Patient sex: F
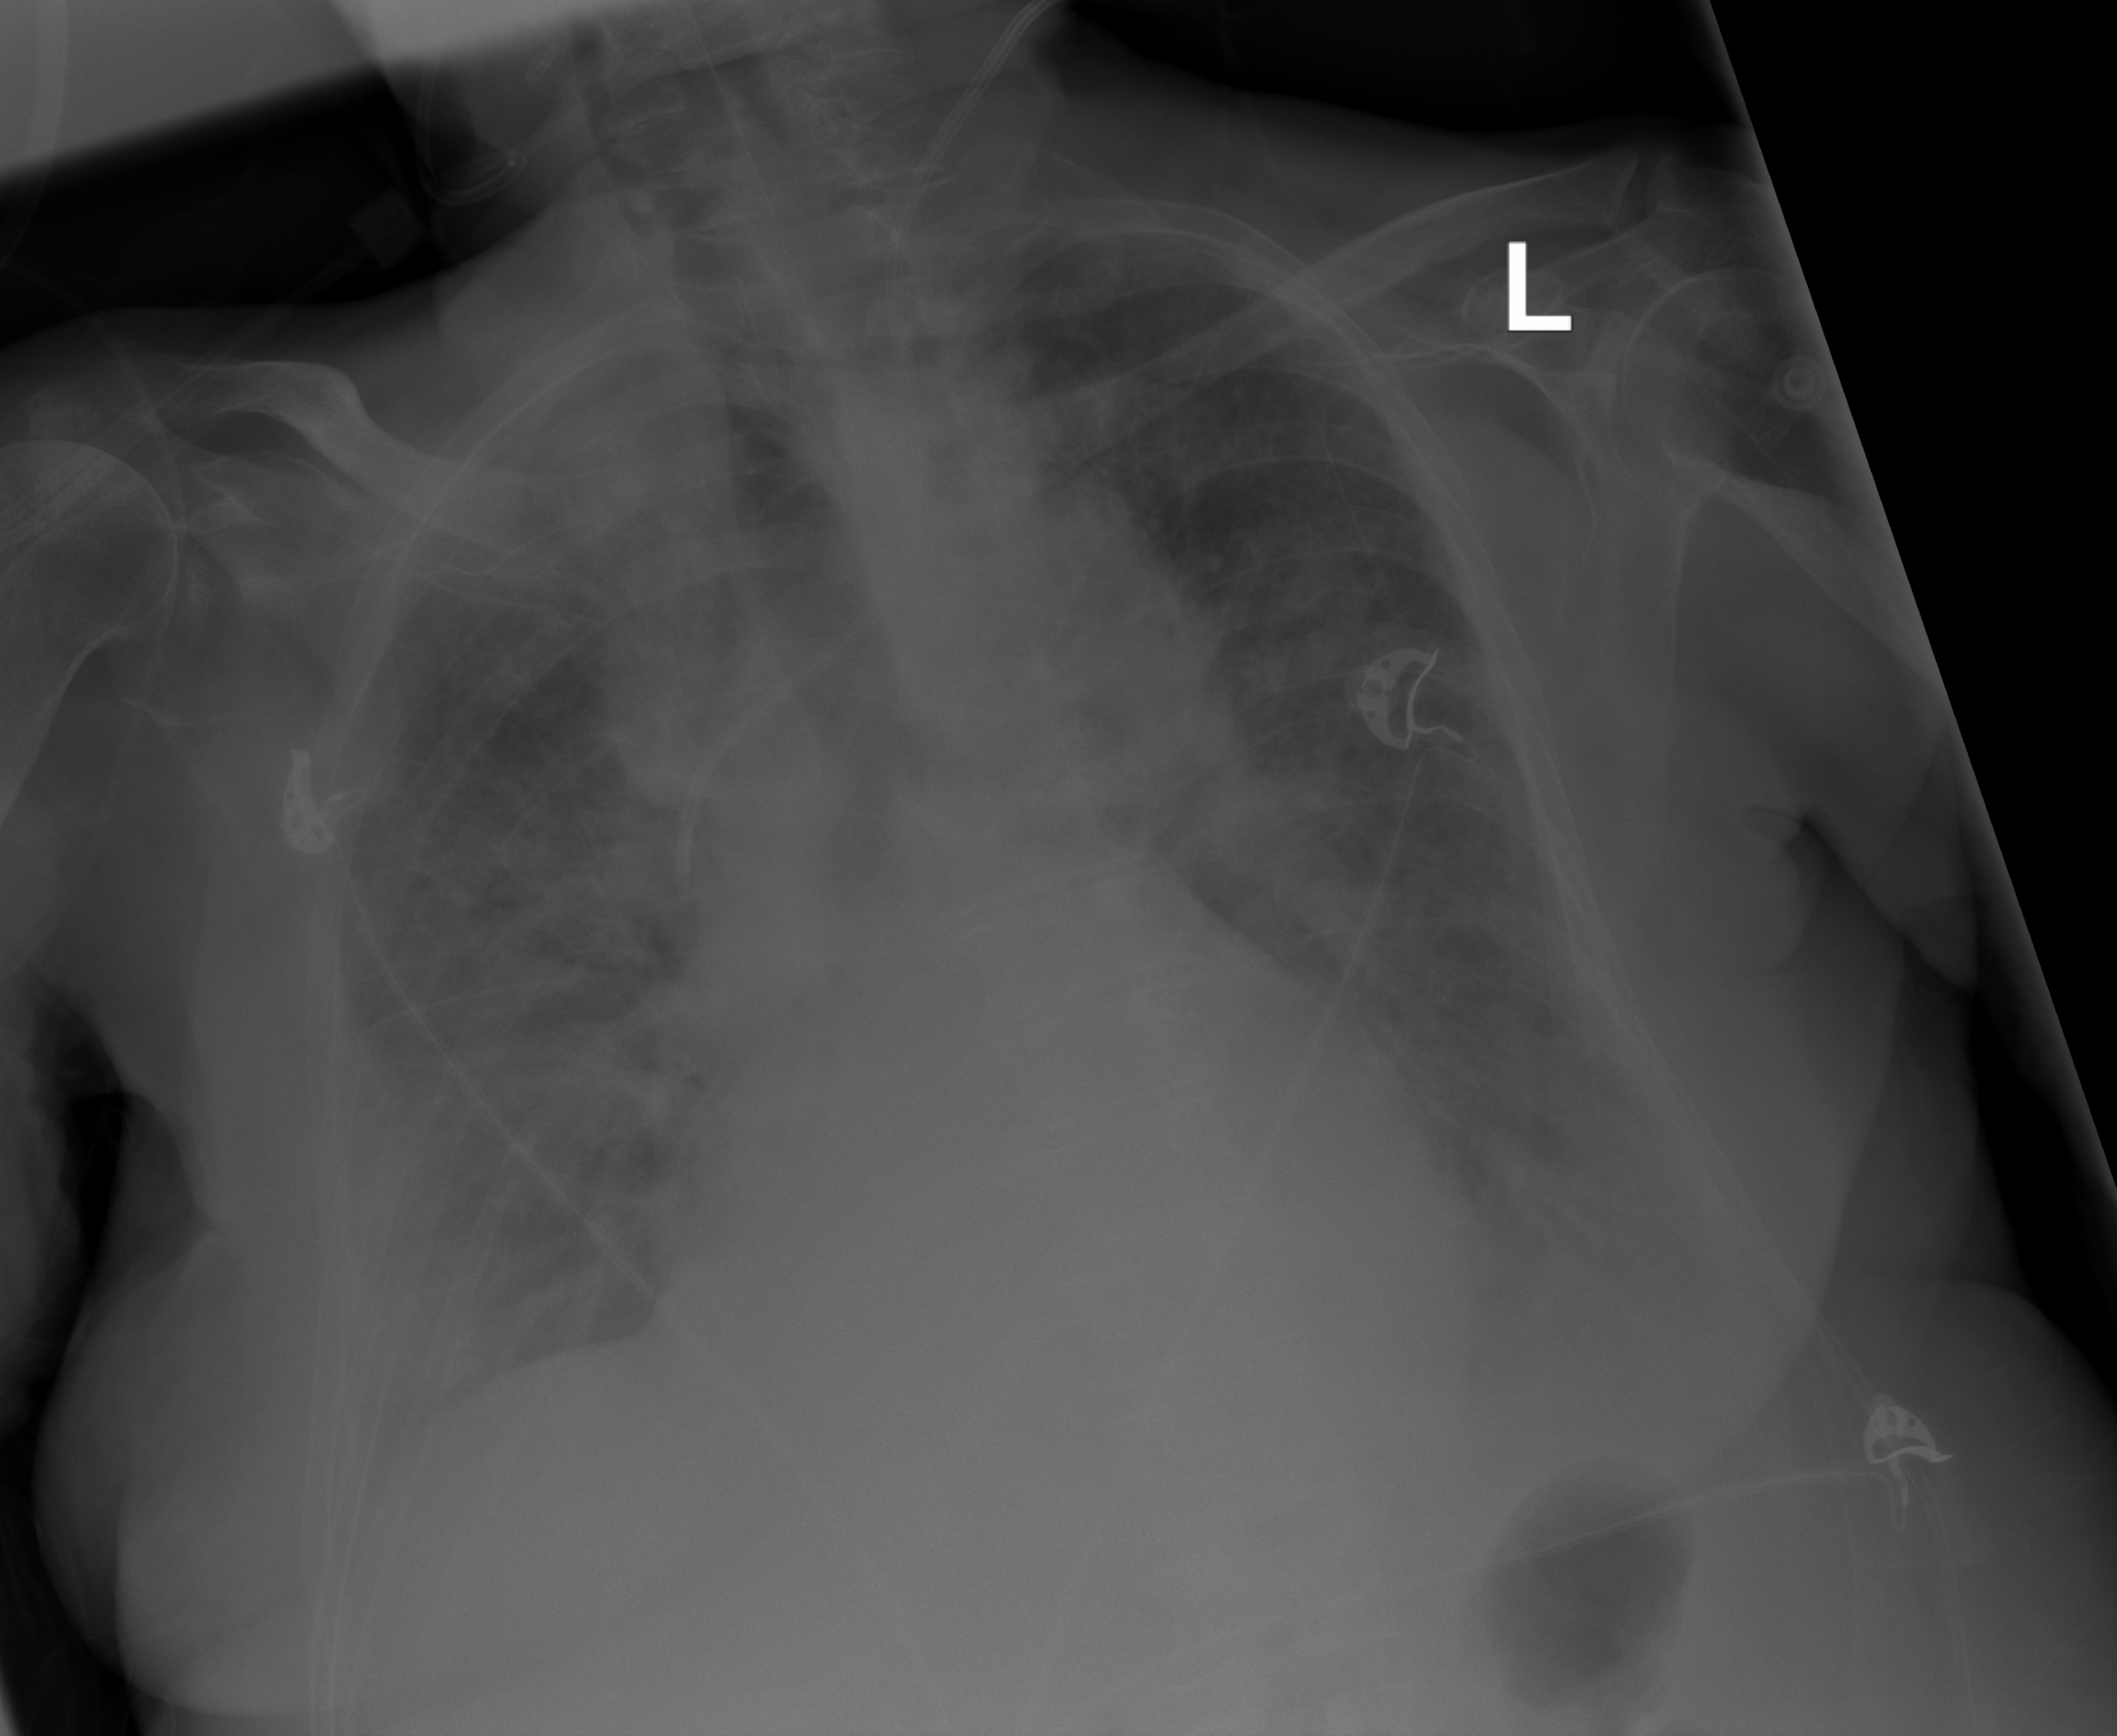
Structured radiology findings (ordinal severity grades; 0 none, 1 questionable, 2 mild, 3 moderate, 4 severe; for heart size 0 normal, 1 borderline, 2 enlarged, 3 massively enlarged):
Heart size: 1
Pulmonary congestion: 2
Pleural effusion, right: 2
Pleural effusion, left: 3
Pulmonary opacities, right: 3
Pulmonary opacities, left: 3
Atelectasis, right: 2
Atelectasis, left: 2